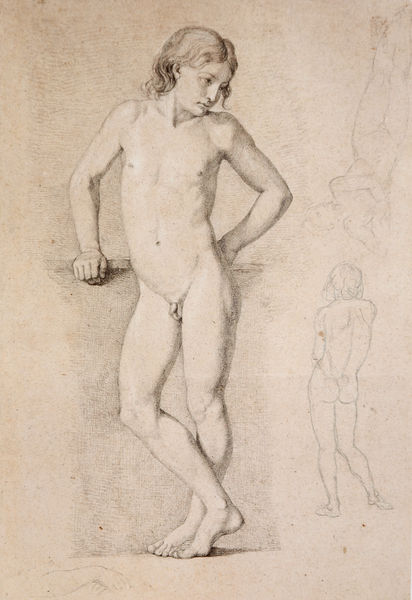
Titel: Der Knabe Xaverio
Künstler: Franz Pforr
Standort: Schweinfurt
Institution: Museum Georg Schäfer
Schlagwörter: akt, fuß, hand, kopf, körper, mann, nackt, schatten, weiß, akte, braun, brust, finger, frisur, grau, haar, licht, mund, nase, ohr, profil, rücken, schwarz, skizze, zeichnung, blick, beige, jung, regal, wand, anatomie, arm, arme, augen, gesicht, halten, lang, stehen, hals, hände, porträt, haare, pose, stehend, drei, kind, front, frontal, lippen, locken, mittelscheitel, renaissance, scheitel, schulter, schultern, traurig, stock, beine, bein, brüste, füße, gesäß, hintern, rückenansicht, papier, liegen, modell, haltung, studie, mauer, grafik, graphik, monochrom, linien, sepia, romantik, lehnen, muskeln, ernst, angelehnt, festhalten, melancholie, nabel, bauch, kontrapost, junge, wange, bauchnabel, brustwarzen, ellenbogen, geschlecht, knie, knöchel, liegend, scham, schenkel, wade, zehe, zehen, aufstützen, dreiviertelprofil, oberkörper, geneigt, kante, barfuss, penis, stütze, knabe, gestützt, kohle, rückseite, hinten, rippen, rückenakt, schulterblätter, wirbelsäule, zeh, brett, schwarzweiss, schraffur, radierung, greifen, faust, stand, aquatinta, bleistift, posieren, entwurf, studien, rückansicht, sims, jüngling, schattiert, junger mann, abstützen, nachdenkend, versonnen, vorderansicht, überschlagen, ballustrade, stange, unschuldig, anlehnen, spielbein, standbein, entwürfe, skizzen, ferse, proportionen, baltt, handzeichnung, bleistifft, vorne, ansichten, hoden, aktstudie, silberstift, umrisszeichnung, bleistft, serpentina, schlangenlinie, körer, betrübt, brauen stirn, ellenbeuge, halsmuskel, hodensack, kofüber, scheietl, vorn, contrapost, von vorn, po